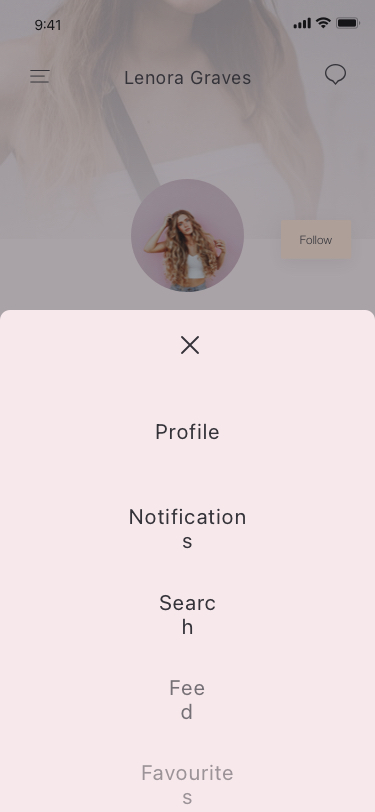
Text in this UI design:
Follow
Pictures
254
Following
389
Followers
383
The Main key to you is simply you
Berlin, Germany